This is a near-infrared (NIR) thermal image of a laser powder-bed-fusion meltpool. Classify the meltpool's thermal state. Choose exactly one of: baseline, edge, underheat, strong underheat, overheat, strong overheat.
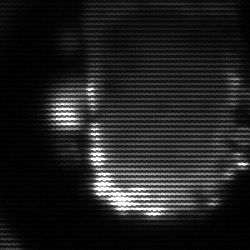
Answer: baseline